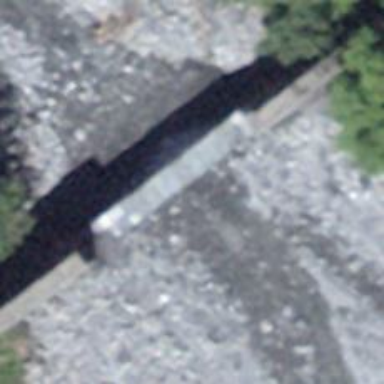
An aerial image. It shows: Check dam beside retaining wall.